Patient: sex F, age 28
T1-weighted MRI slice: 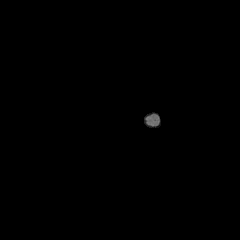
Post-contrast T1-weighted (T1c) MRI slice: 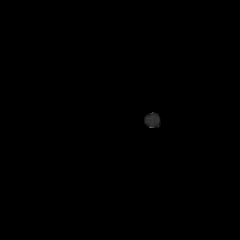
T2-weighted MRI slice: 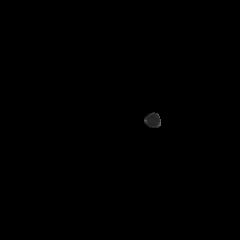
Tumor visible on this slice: no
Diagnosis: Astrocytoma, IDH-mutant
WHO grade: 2